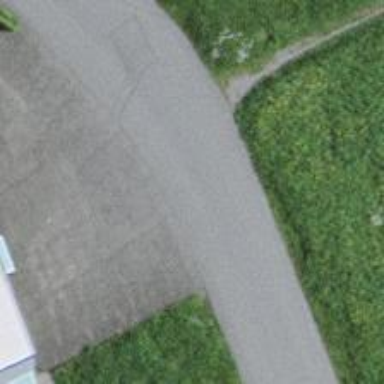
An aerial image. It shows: Residential driveway with asphalt surface.